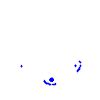
Particle: electron